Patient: sex F, age 54
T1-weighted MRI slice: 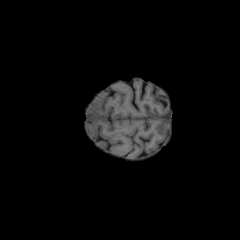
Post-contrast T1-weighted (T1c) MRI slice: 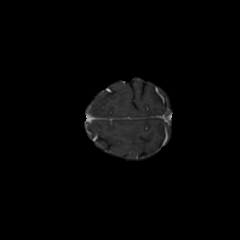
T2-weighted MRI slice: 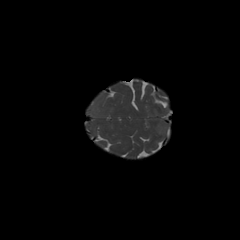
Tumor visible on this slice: no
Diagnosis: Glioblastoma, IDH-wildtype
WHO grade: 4